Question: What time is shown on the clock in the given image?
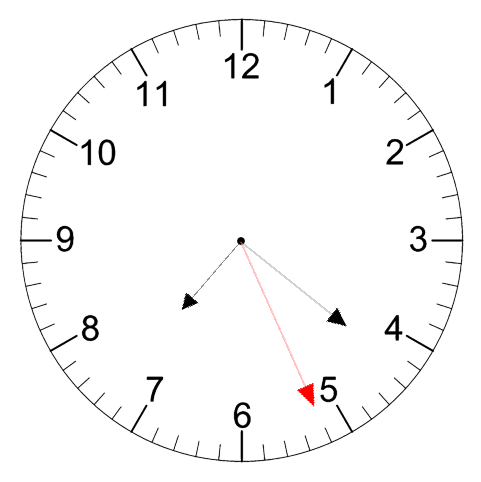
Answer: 07:21:26